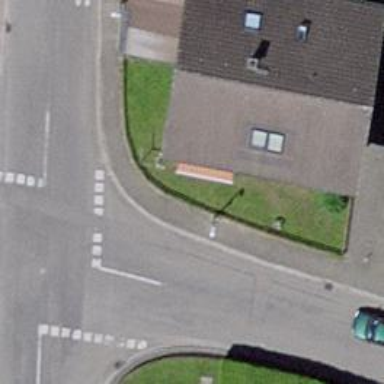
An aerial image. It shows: Bus stop with platform for public transport.